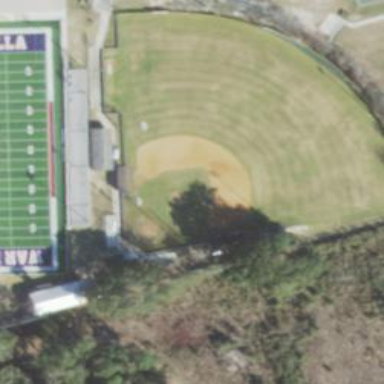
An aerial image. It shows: Baseball pitch for leisure land activities.